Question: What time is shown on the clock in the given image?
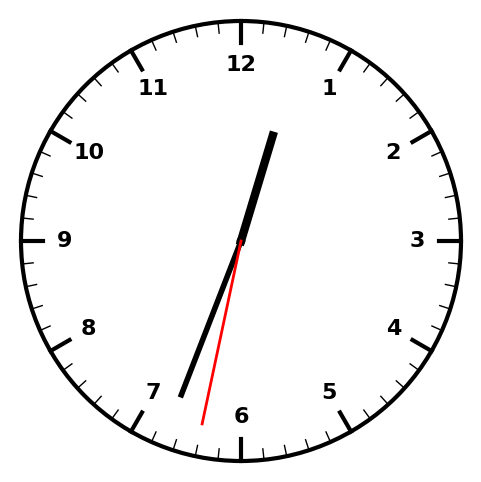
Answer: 12:33:32